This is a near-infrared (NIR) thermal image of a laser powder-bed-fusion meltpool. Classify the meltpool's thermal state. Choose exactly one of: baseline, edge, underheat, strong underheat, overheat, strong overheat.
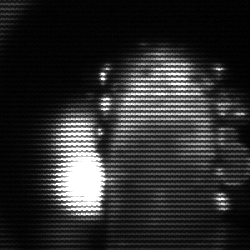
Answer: strong underheat